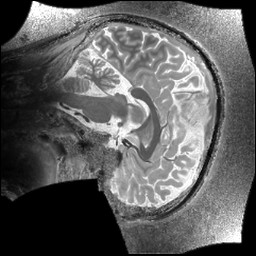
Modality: T1map
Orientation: sagittal
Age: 31
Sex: male
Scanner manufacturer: siemens
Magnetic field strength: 6.98 T
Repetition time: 6 s
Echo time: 0.00283 s